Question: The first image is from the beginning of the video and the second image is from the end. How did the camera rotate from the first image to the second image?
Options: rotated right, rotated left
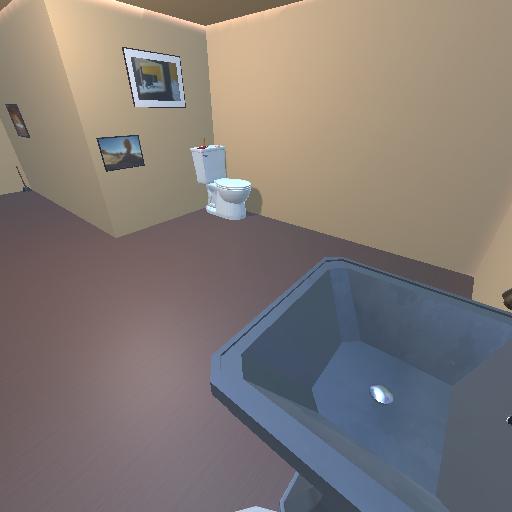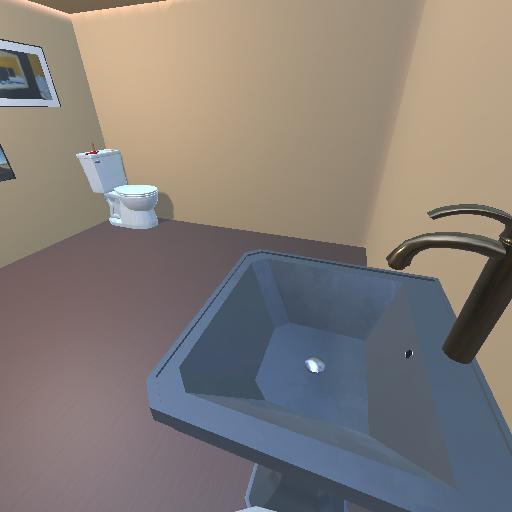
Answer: rotated right